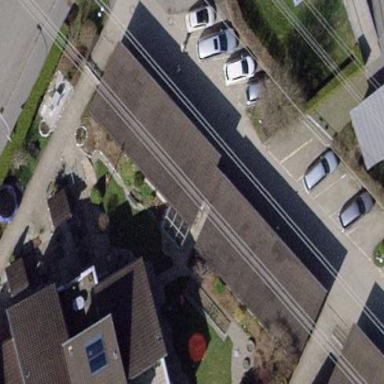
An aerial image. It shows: Group of garages.